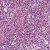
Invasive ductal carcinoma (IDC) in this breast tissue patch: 1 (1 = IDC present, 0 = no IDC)